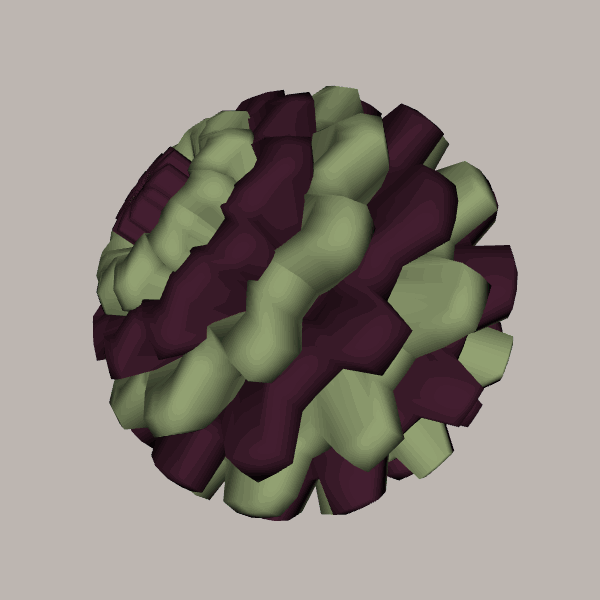
Background: light